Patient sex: M
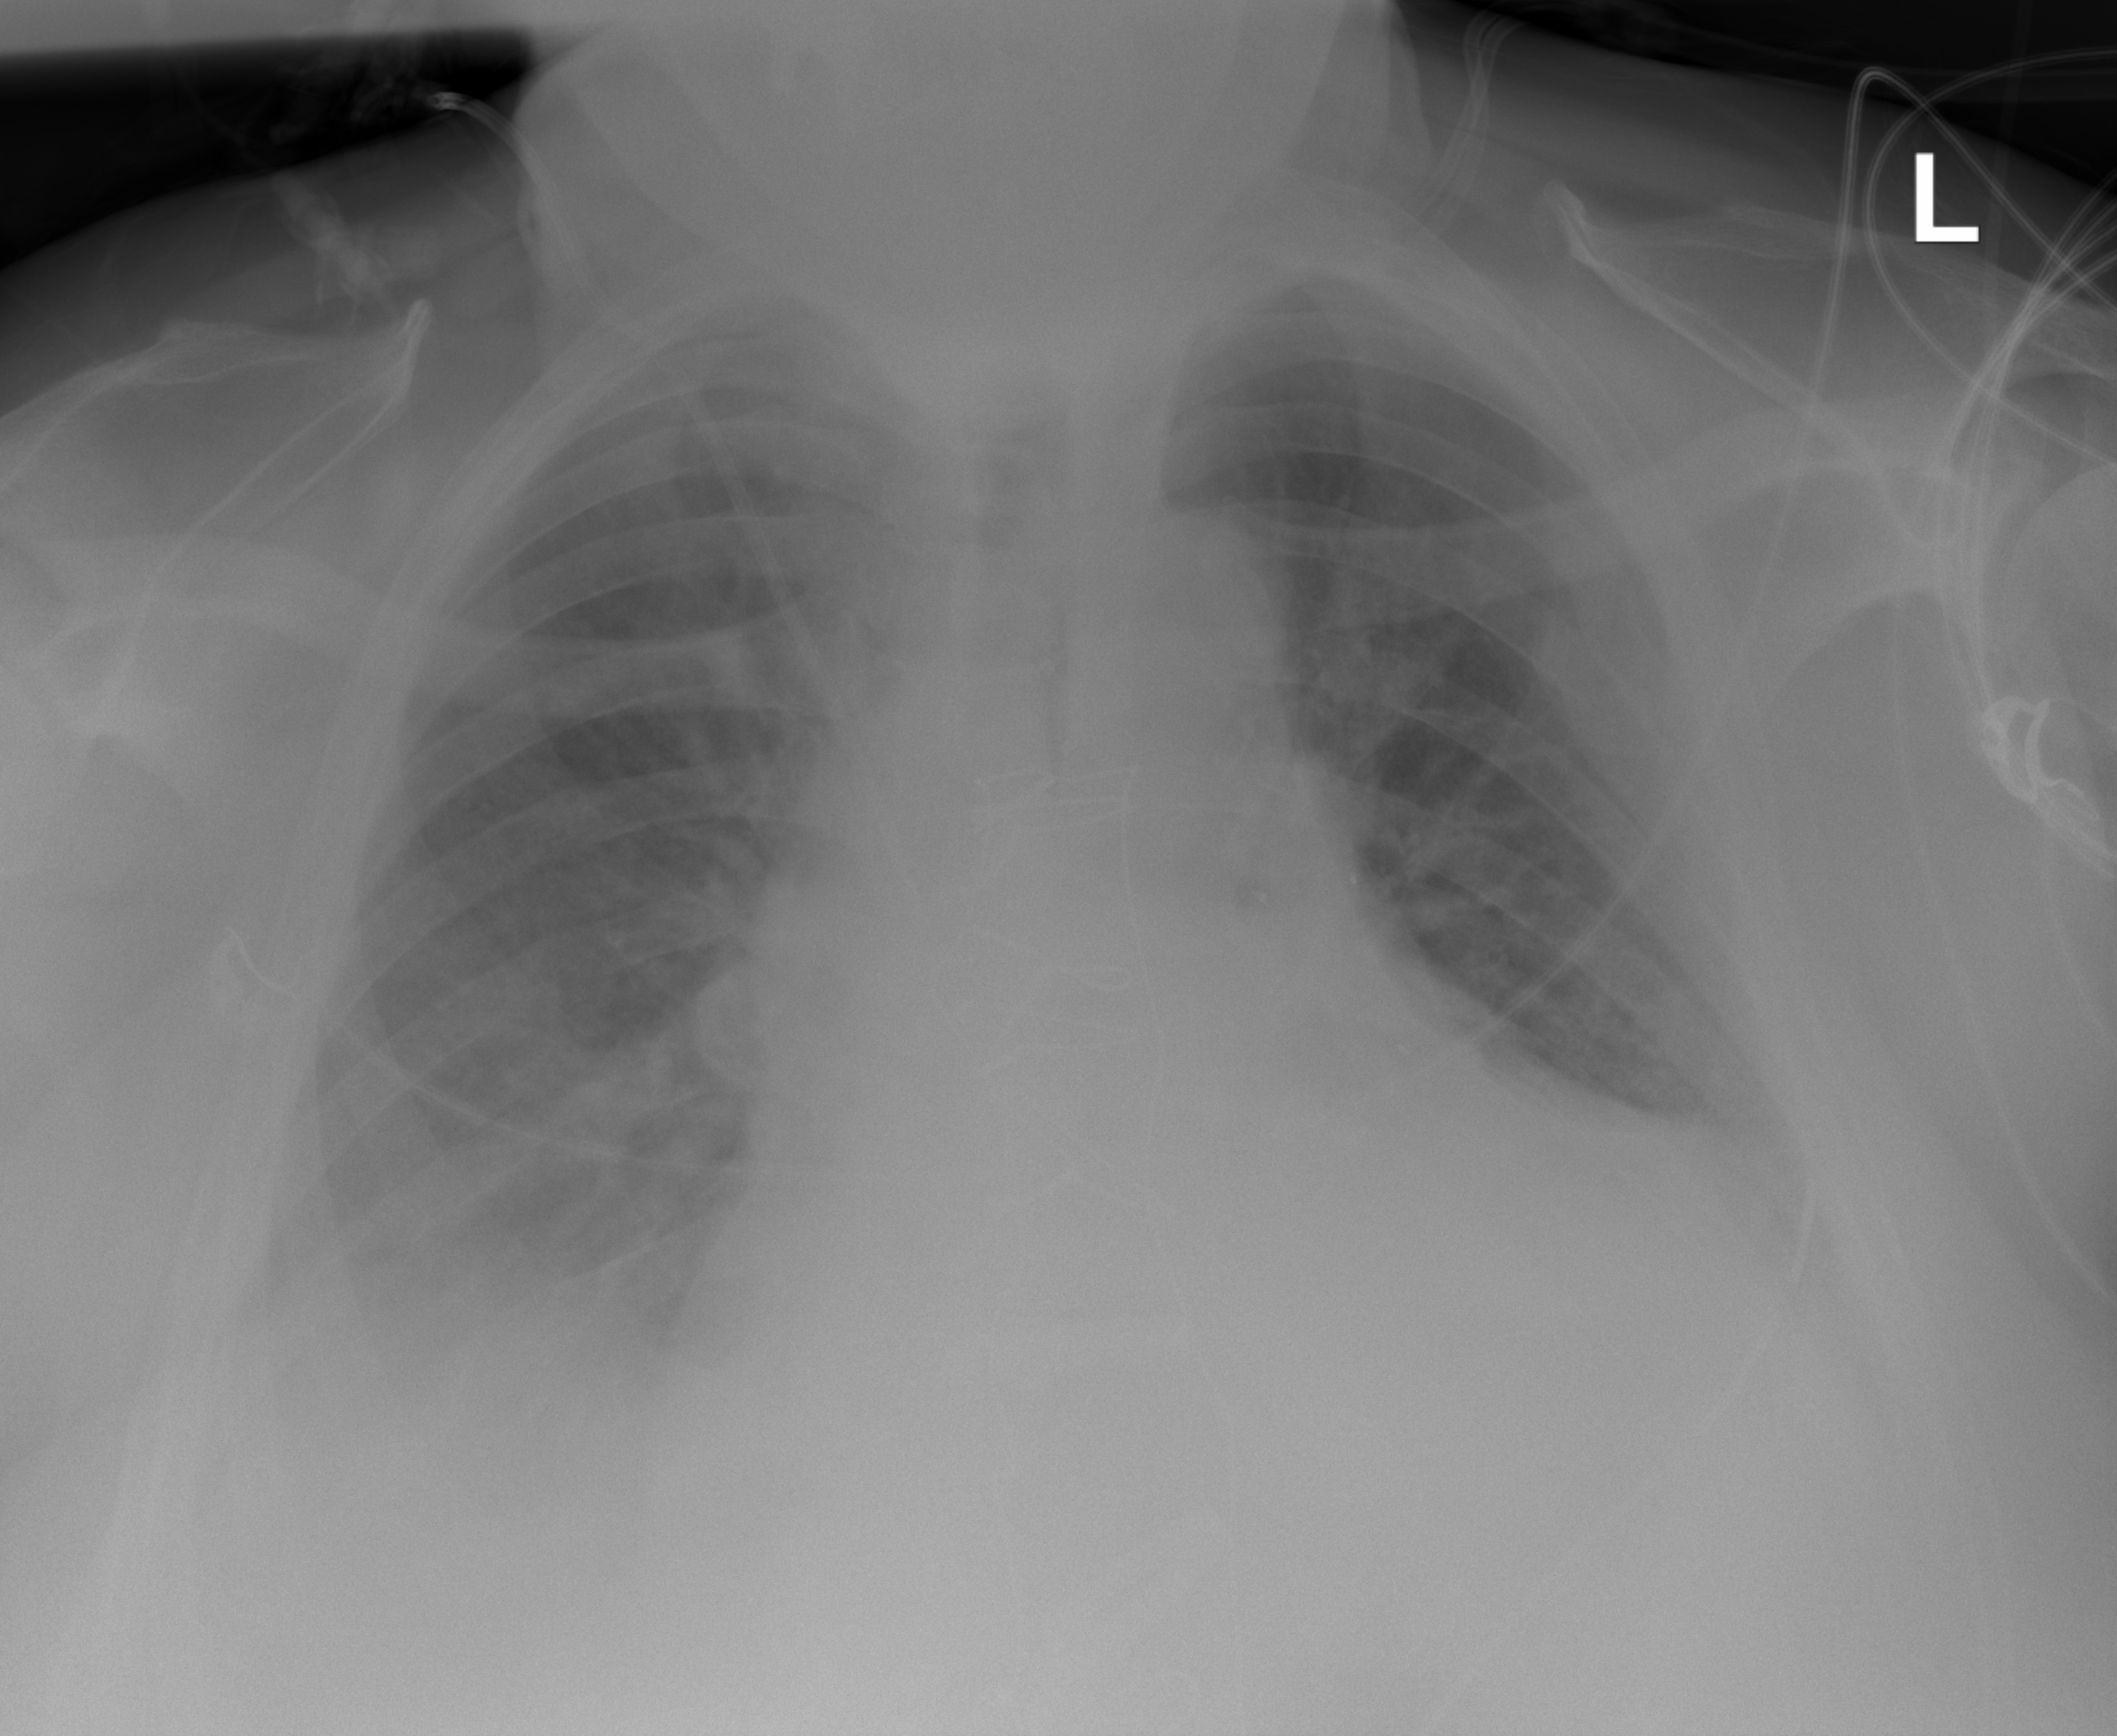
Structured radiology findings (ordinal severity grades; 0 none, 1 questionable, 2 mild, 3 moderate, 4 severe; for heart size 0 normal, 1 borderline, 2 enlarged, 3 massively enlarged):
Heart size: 2
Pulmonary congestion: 2
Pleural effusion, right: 3
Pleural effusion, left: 2
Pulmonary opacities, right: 2
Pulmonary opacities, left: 0
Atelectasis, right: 0
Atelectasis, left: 0